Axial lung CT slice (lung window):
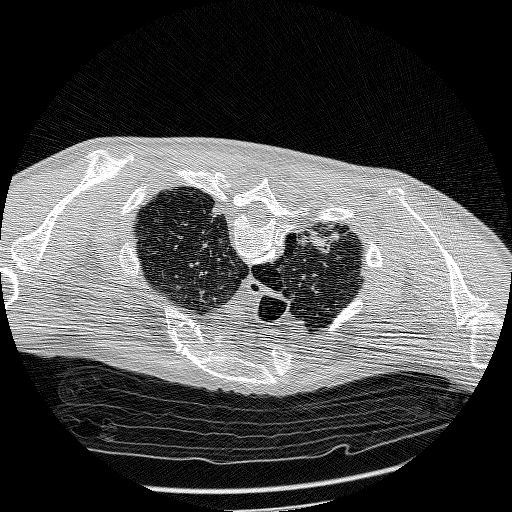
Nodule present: no